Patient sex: F
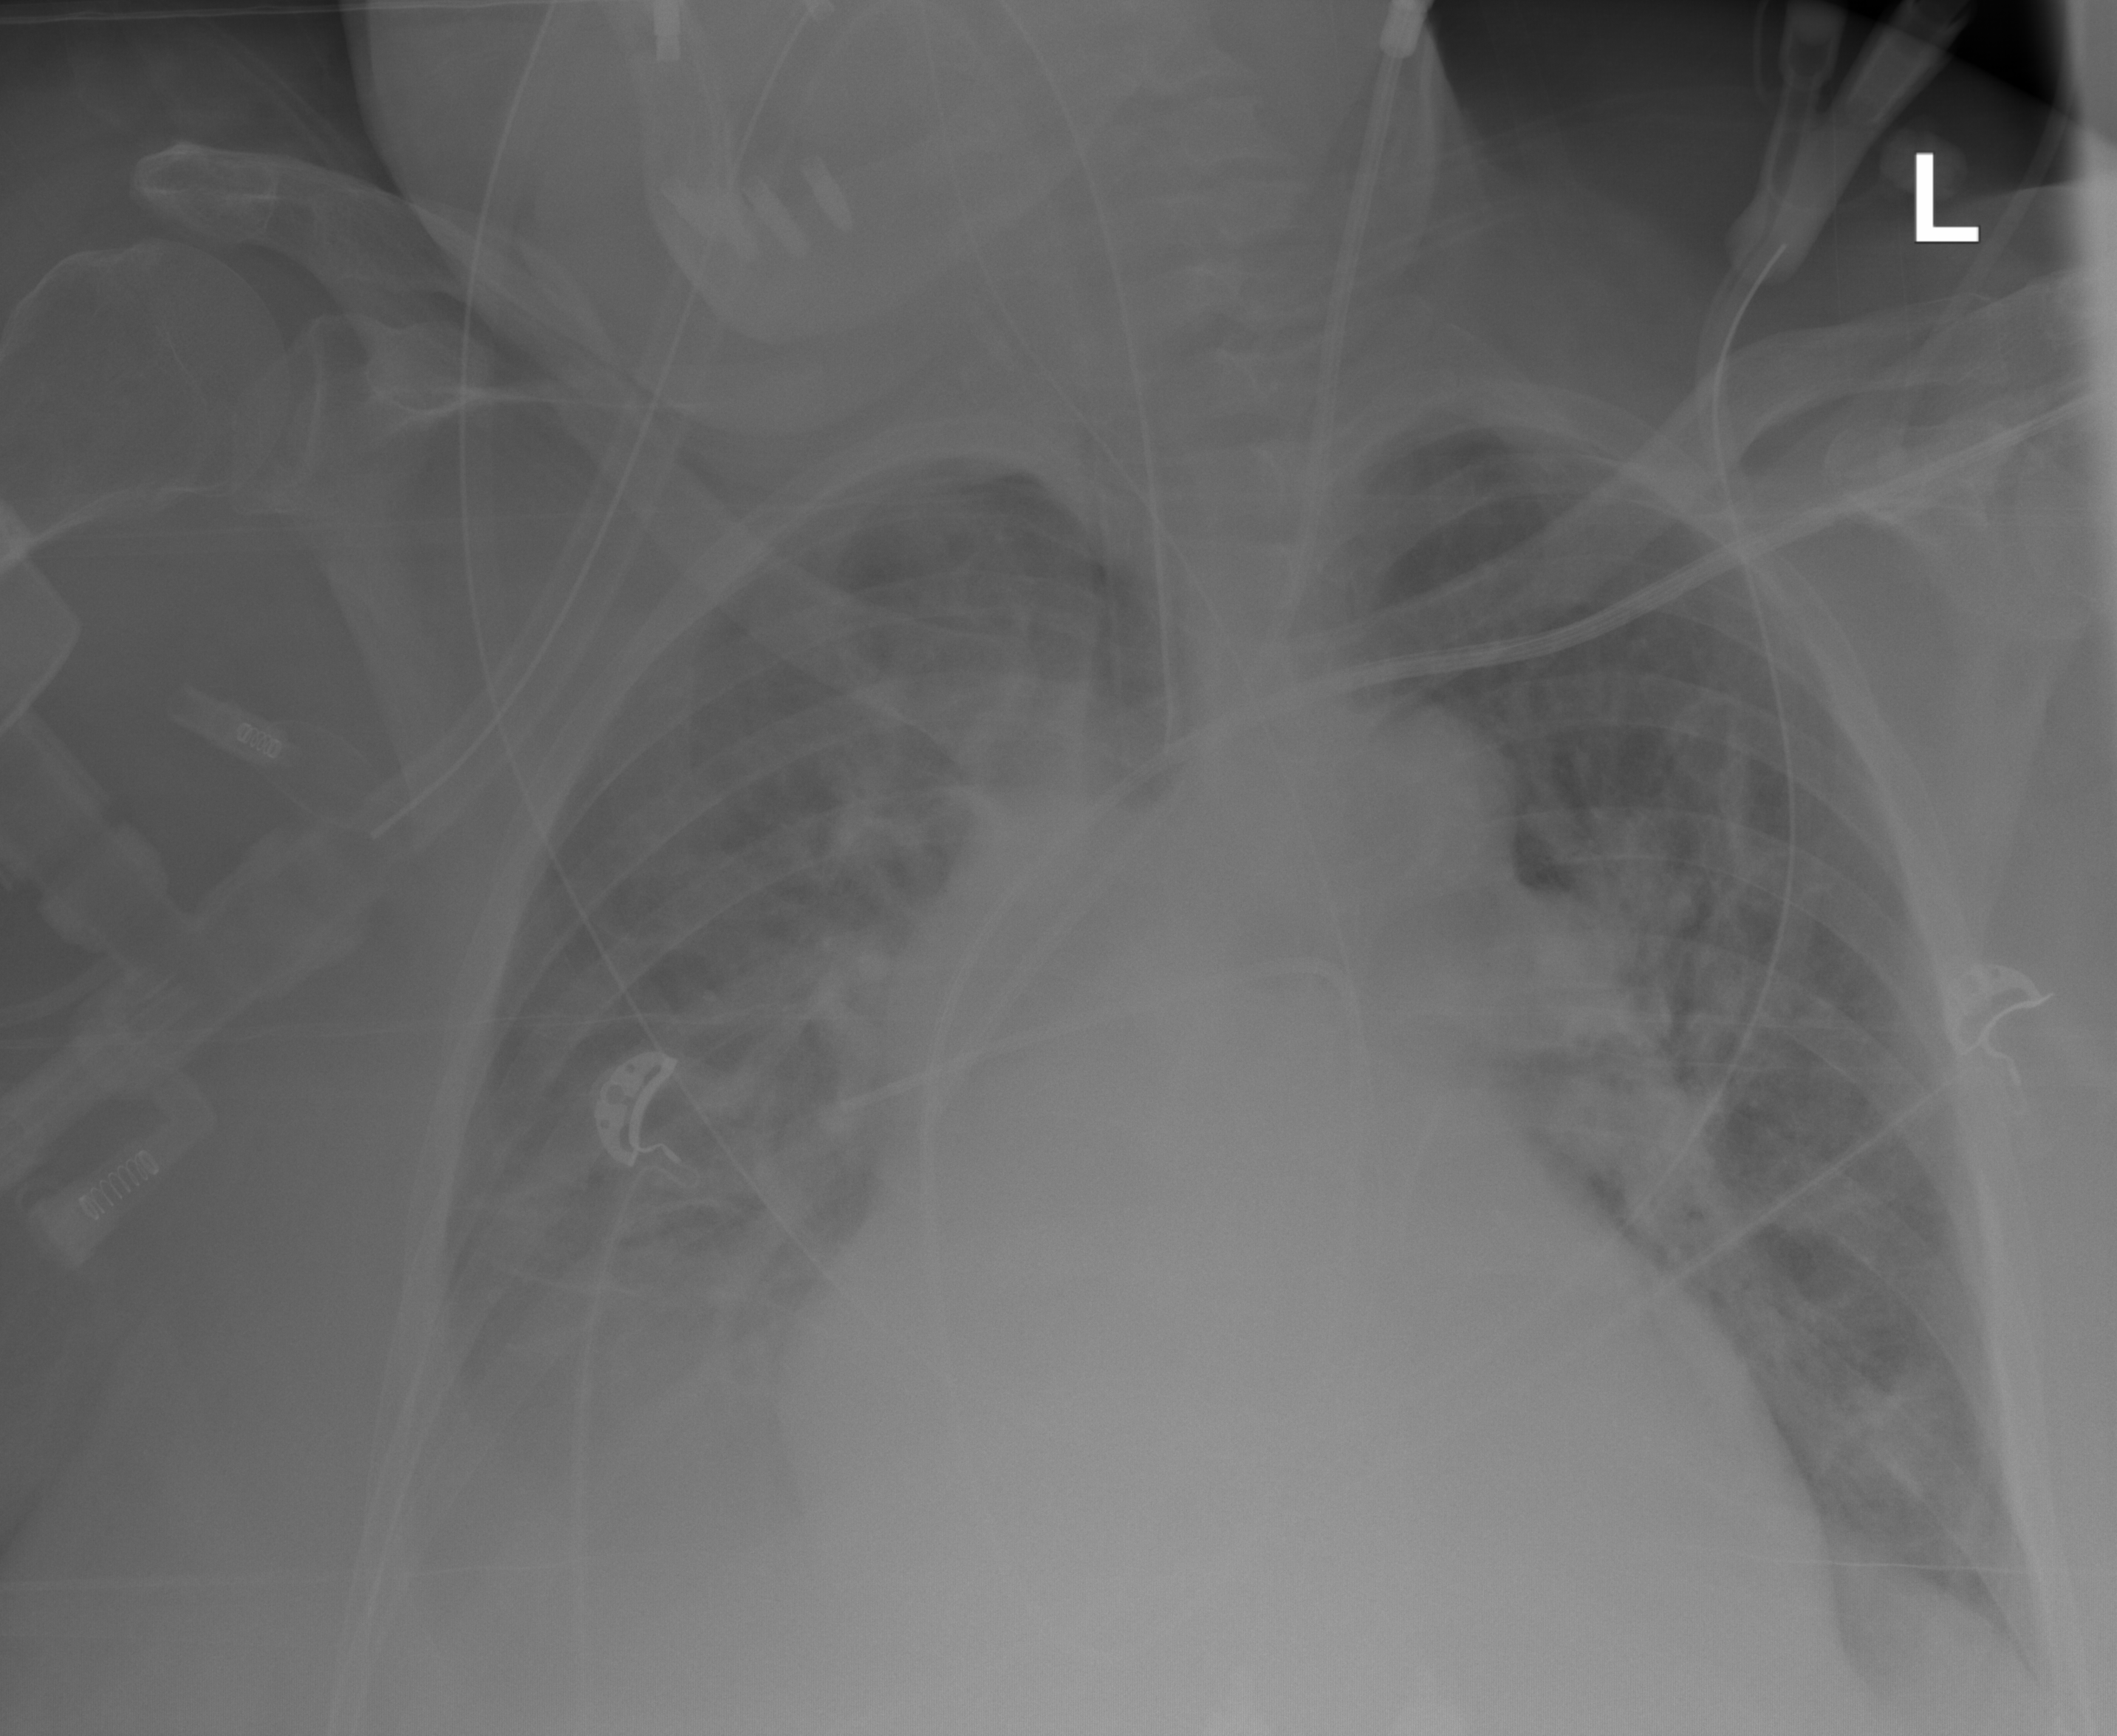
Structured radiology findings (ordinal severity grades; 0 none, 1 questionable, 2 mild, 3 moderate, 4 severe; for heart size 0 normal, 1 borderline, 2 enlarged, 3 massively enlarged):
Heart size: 0
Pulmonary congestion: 0
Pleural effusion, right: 2
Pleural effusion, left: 0
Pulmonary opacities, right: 0
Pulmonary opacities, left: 0
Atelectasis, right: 2
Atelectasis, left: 0